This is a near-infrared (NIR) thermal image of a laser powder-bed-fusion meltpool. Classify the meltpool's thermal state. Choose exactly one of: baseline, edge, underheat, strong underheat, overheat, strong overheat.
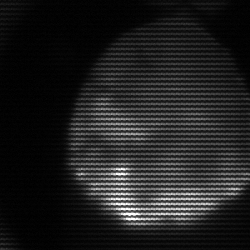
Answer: edge